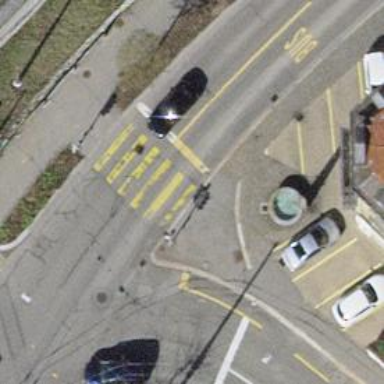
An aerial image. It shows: Zebra crossing on the road.